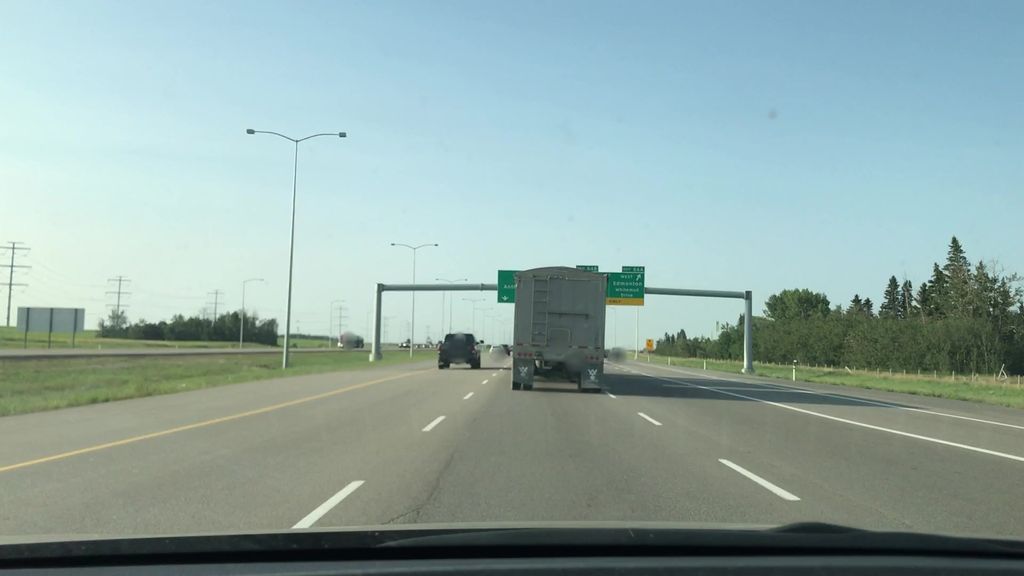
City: edmonton